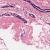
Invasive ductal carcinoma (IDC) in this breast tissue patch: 0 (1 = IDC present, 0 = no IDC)